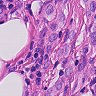
Metastatic tissue present: yes